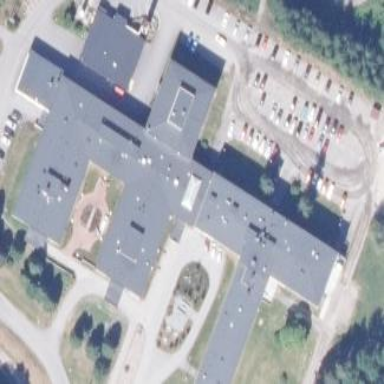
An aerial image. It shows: Healthcare facility identified as hospital.